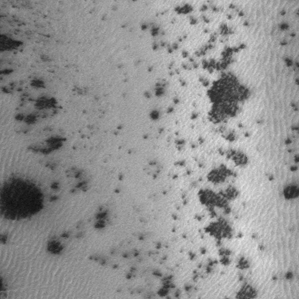
Label: frost